Chest X-ray. View position: PA
Patient age: 44
Patient sex: F
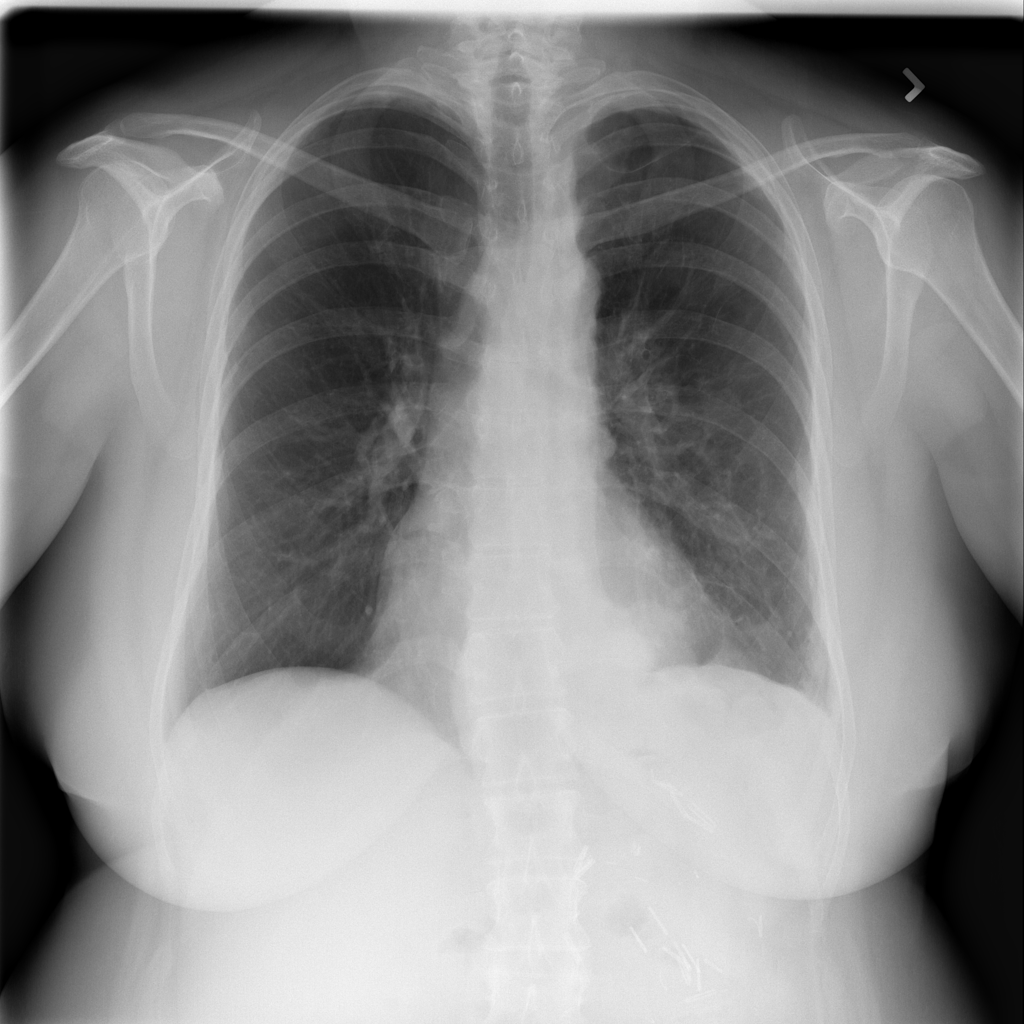
Finding: Pneumothorax